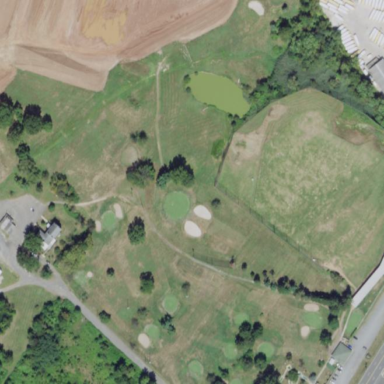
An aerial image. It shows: Golf course surrounded by greenery.